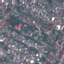
Land use / land cover class: Residential